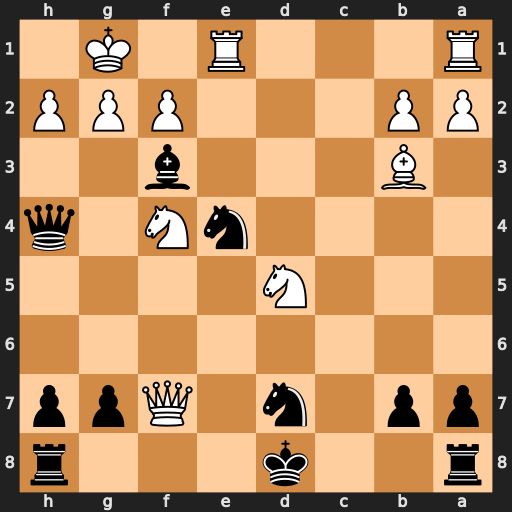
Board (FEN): r2k3r/pp1n1Qpp/8/3N4/4nN1q/1B3b2/PP3PPP/R3R1K1
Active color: b
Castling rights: -
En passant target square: -
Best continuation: Qxf2+ Kh1 Bxg2+ Nxg2 Qxf7